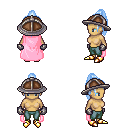
a pixel art fantasy rpg character, female body template, human, tanned skin, pink cape, teal pants, white cyan long topknot hairstyle, chain helm, metal gloves, gold boots, four views (front, back, left, right), 2x2 character sprite sheet, small pixel art, hard edges, no anti-aliasing